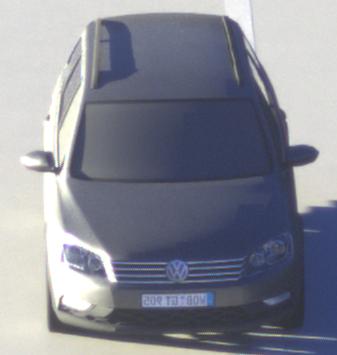
Make: VW
Model: Passat Alltrack 1.8 TSI
Detailed model: Passat (B7) Alltrack
Model produced from: 2012/03
Model produced until: 2013/06
Doors: 5
Color: gray
Road condition: dry road
Daytime: sunrise or sunset
Contrast: high contrast